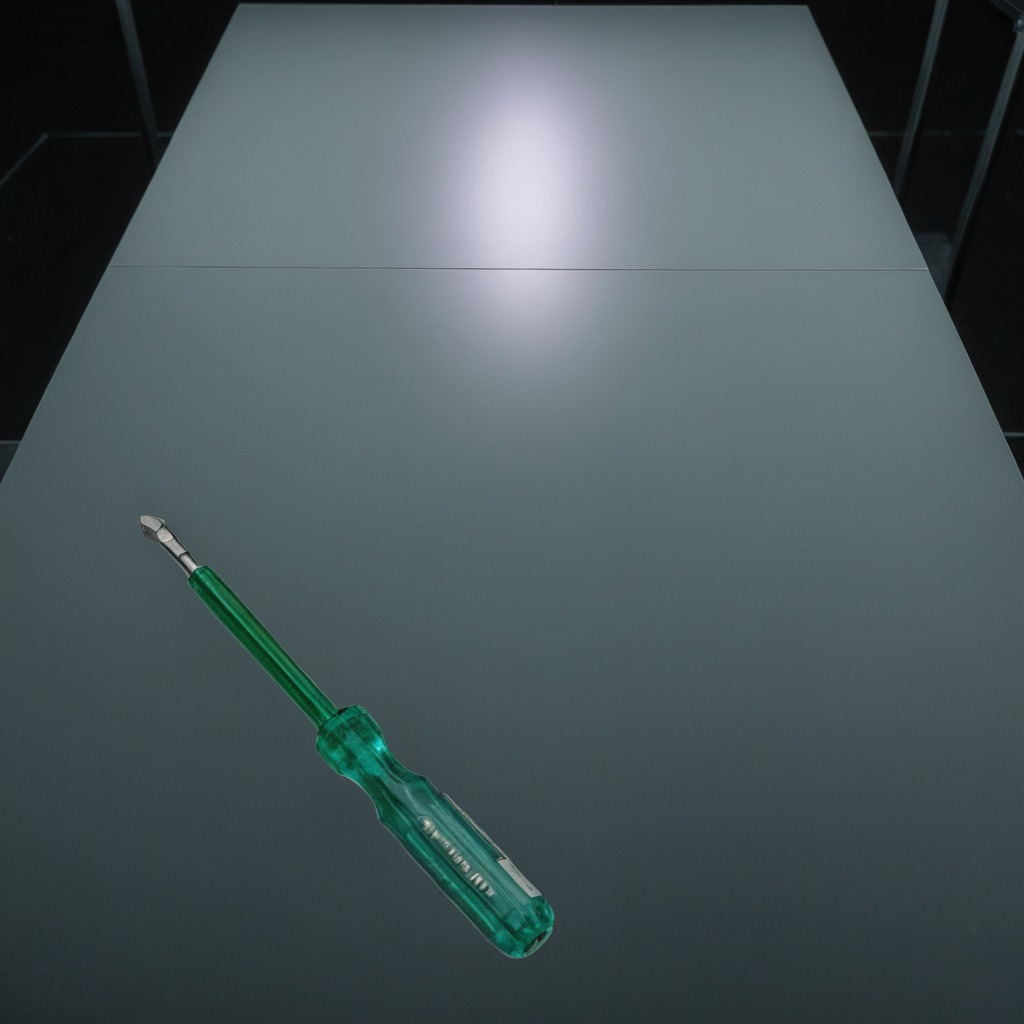
A screwdriver is lying on a clean empty table in a railway signal maintenance room lit by harsh overhead fluorescents photorealistic surface textures crisp shadows high dynamic range